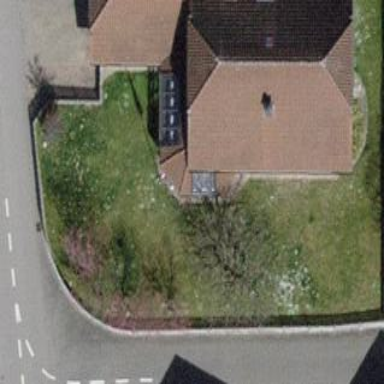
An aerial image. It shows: Building with tiled roof.